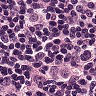
Metastatic tissue present: yes